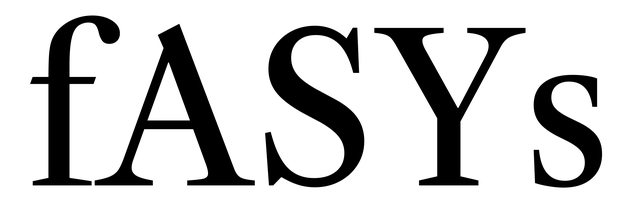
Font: LibreCaslonText_Regular